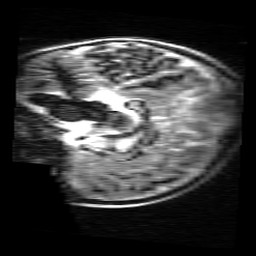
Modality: MP2RAGE
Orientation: sagittal
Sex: female
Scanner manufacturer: siemens
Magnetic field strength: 3 T
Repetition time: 5 s
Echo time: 0.00355 s